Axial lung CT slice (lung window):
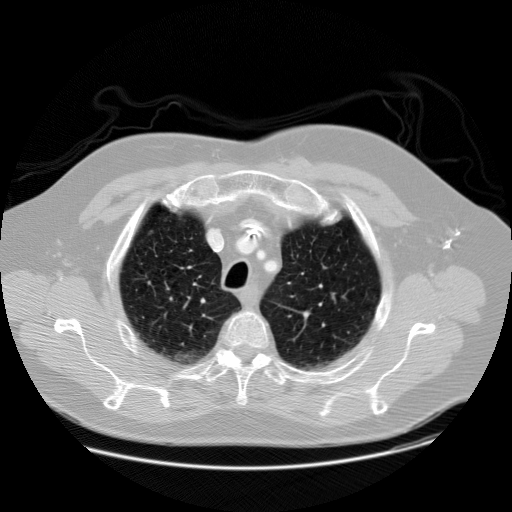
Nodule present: no